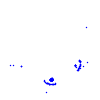
Particle: pion